Question: I am making a site and I cannot seem to configure the layout as I would like to.
Here is what I have:

I am trying to remove the orange space along side the links on the left. I want the newsfeed section to but pushed up to the top just under the navigation bar.
The section on the left where it says 'posts by friends', 'inbox' etc. is its own div. Within that div are two more divs with smaller width, one containing the profile image and one containing the name of the user (Reece Kenney in this case). The newsfeed section is another div separate from the previous divs.
The div containing the left content has been set to have no margin so I cannot figure out why it still shows that it has a margin all the way across the page.
Here is my php code:
'''
if (stripos($_SERVER['REQUEST_URI'], 'home.php')){
echo "<div id='wrapperNoImageNewsfeedLeft'><br/> <br/>
<div id='smallProfilePicLeft'>
<a href='$user' id='hyperlink'><img src='$profilePic' height='45' width='37' alt='Your profile' title='Your profile' /></a>
</div>
<div id='smallNameLeft'>
<a href='$user' id='hyperlink'>$firstName $lastName</a>
</div>
<br/> <br/><br/> <br/>";
echo "<a href='home.php' id='hyperlink' style='font-weight: bold;'>Posts by Friends</a>
<br/> <br/>
<a href='public_posts.php' id='hyperlink' >Posts by Public</a><br/> <br/>
";
echo '<a href="/arrowBerry/my_messages.php" id="hyperlink">Inbox</a>
</div>';
}
<div id="wrapperNoImage">
/*Newsfeed section....
...
...
*/
</div>
'''
I read that I may have to 'butt' some of my content together as this problem is caused by whitespace in my code but I am unsure what this really means and which parts I would need to 'butt' together, if that is even the problem here.
UPDATE:
I was told that the php code was not needed and I need to post my html code. This is all the code I thought I needed. The only other html code on the page is for the navigation bar but I will post it anyway.
'''
<div class='newsFeed'>
<h2>Your Newsfeed:</h2>
<a href="home.php" id="hyperlink" style='font-weight: bold;'>Posts by Friends</a>
<a href="public_posts.php" id="hyperlink" >Posts by Public</a>
</div>
<div class="newsfeedPostForm">
<form action="home.php" method="POST">
<textarea id="newsfeedPost" name="post" rows="5" cols="90"></textarea>
<input type="submit" name="send" class="postFormSubmit" value="Post">
</form>
</div>
'''
And the CSS:
'''
#wrapperNoImage {
margin-left: auto;
margin-right: auto;
height: auto;
width: 780px;
padding-top: 0px;
padding-bottom: 0px;
padding-left: 10px;
padding-right: 10px;
border-left: 1px solid #cad3dc;
border-right: 1px solid #cad3dc;
}
#wrapperNoImageNewsfeedLeft {
height: auto;
width: 170px;
padding-top: 0px;
padding-bottom: 0px;
padding-left: 10px;
padding-right: 10px;
margin: none;
}
#smallProfilePicLeft {
float: left;
height: auto;
width: 50px;
margin-right: none;
}
#smallNameLeft {
float: left;
height: auto;
width: 100px;
margin-right: 0px;
}
'''
UPDATE 2:
None of the solutions are working for me so I will post my whole HTML code as it appears in the browser.
'''
<!doctype html>
<html>
<head>
<title>arrowBerry</title>
<link rel="stylesheet" href="/arrowBerry/css/style.css"/>
<script src="http://ajax.googleapis.com/ajax/libs/jquery/1.5.1/jquery.min.js"> </script>
<script src="js/jquery.color.js"></script>
<script src="js/script.js"></script>
<script src="js/placeholder-js.js" type="text/javascript"></script>
<script src="js/main.js" type="text/javascript"></script>
</head>
<body>
<div class="headerMenu">
<div id="wrapper">
<div class="logo">
<img src="/arrowBerry/img/logo.png"/>
</div>
<div class="searchBox">
<form action="search.php" method="GET" id="search">
<input type="text" name="q" size="60" placeholder="Search ..." />
</form>
</div>
<div id="menu">
<a href="/arrowBerry/home.php">Home</a>
<a href="/arrowBerry/reece55">reece55</a>
<a href="/arrowBerry/my_messages.php">Inbox</a>
<a href="/arrowBerry/friend_requests.php">Friend Requests</a>
<a href="/arrowBerry/my_pokes.php">Pokes</a>
<a href="/arrowBerry/accountSettings.php">Settings</a>
<a href="/arrowBerry/logout.php">Log Out</a>
</div>
</div>
</div>
<div id='wrapperNoImageNewsfeedLeft'><br/> <br/>
<div id='smallProfilePicLeft'>
<a href='reece55' id='hyperlink'><img src='userdata/profile_pics/Od9MJ3riRbDyjo4/Screen Shot 2014-06-02 at 17.20.38.png' height='45' width='37' alt='Your profile' title='Your profile' /></a>
</div>
<div id='smallNameLeft'>
<a href='reece55' id='hyperlink'>Reece Kenney</a>
</div>
<br/> <br/><br/> <br/><a href='home.php' id='hyperlink' style='font-weight: bold;'>Posts by Friends</a>
<br/> <br/>
<a href='public_posts.php' id='hyperlink' >Posts by Public</a><br/> <br/>
<a href="/arrowBerry/my_messages.php" id="hyperlink">Inbox</a>
</div> <div id="wrapperNoImage">
<br />
<div class='newsFeed'>
<h2>Your Newsfeed:</h2>
<a href="home.php" id="hyperlink" style='font-weight: bold;'>Posts by Friends</a>
<a href="public_posts.php" id="hyperlink" >Posts by Public</a>
</div>
<div class="newsfeedPostForm">
<form action="home.php" method="POST">
<textarea id="newsfeedPost" name="post" rows="5" cols="90"></textarea>
<input type="submit" name="send" class="postFormSubmit" value="Post">
</form>
</div>
<div class='bottom'>
</div>
<script language="javascript">
$(document).ready(function() {
var load = 0;
$(window).scroll(function() {
if($(window).scrollTop() == $(document).height() - $(window).height()) {
load++;
$.post("friends_newsfeed_ajax.php",{load:load},function(data) {
$('.bottom').append(data);
})
}
})
});
'''
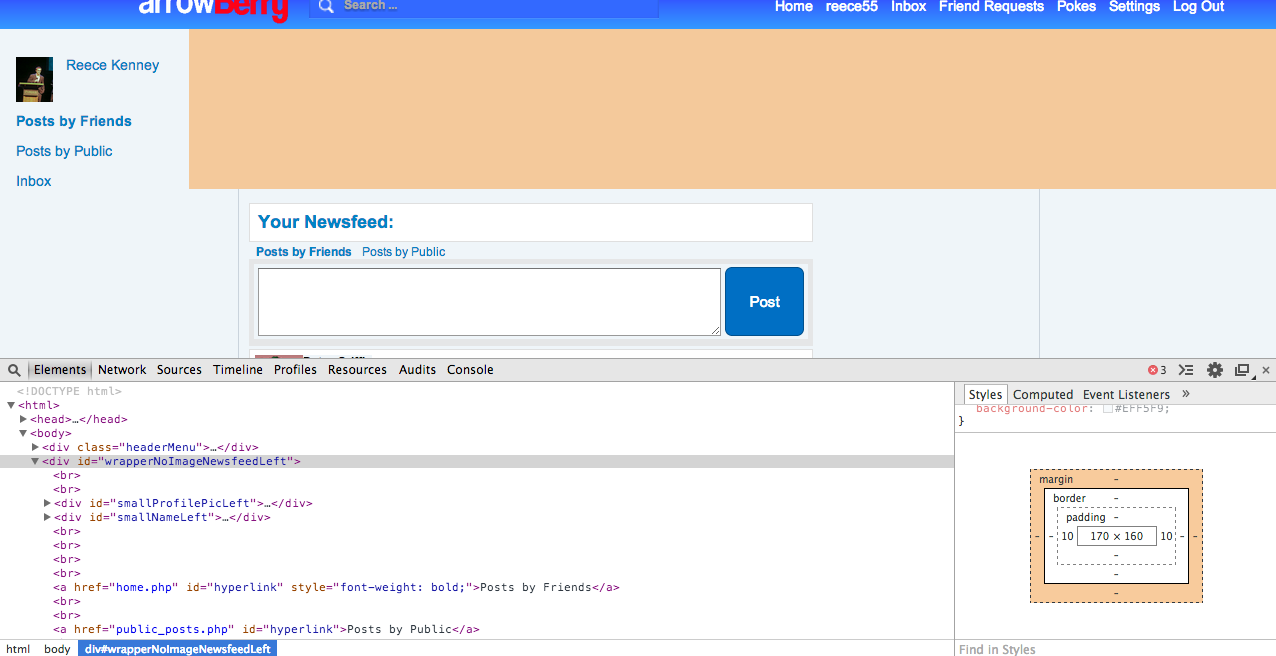
Answer: I figured this out myself after a bunch or reading. I was missing the 'float: left;' from the div. I was unaware that divs automatically fill up 100% width unless the user specifies using something like 'float: left;'. So I simply added 'float: left;' to my div in the CSS file.
Thanks anyway everyone!